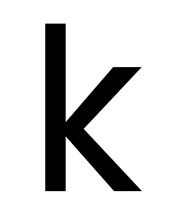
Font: Poppins-Regular